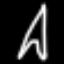
Label: The Eiffel Tower